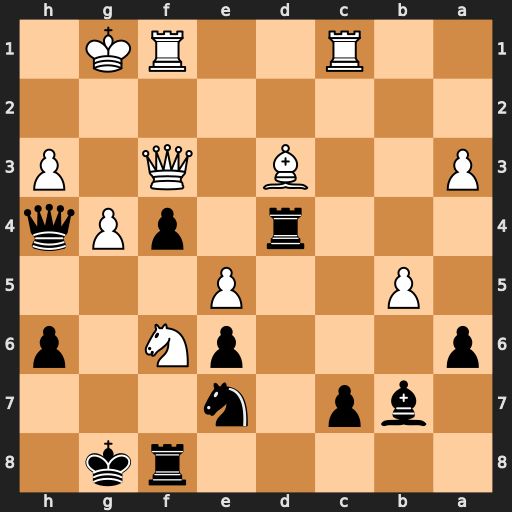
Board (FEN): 5rk1/1bp1n3/p3pN1p/1P2P3/3r1pPq/P2B1Q1P/8/2R2RK1
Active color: b
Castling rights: -
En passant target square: -
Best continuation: Rxf6 Qxb7 Rxd3 Rf3 Rxf3